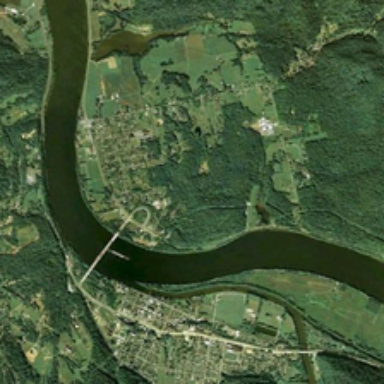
Many green trees and several urban areas are in two sides of a curved river .